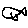
Label: fish